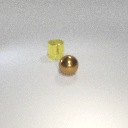
large yellow metal cylinder to the left of large brown metal sphere